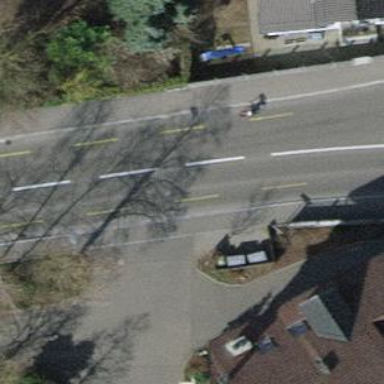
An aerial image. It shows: Asphalt road with primary highway designation. There is advisory cycle lane.